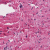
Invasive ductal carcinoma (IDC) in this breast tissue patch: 0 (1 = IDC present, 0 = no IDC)